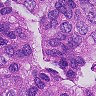
Metastatic tissue present: yes